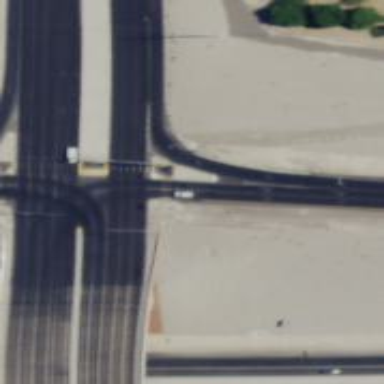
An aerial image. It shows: Solid stop line on the road marking.